Question: Using this <URL> I can't seem to remove white space. The problem is that this package doesn't use show Modal Bottom Sheet.
'''
bottomNavigationBar: SolidBottomSheet(
controller: _controller,
draggableBody: false,
headerBar: Container(
decoration: BoxDecoration(color:Colors.grey.shade200, borderRadius: BorderRadius.only(topLeft: Radius.circular(25),topRight: Radius.circular(25)),boxShadow: [
BoxShadow(
color: Colors.grey.withOpacity(0.5),
spreadRadius: 5,
blurRadius: 7,
offset: Offset(0, 3), // changes position of shadow
),
],),
child: ClipRRect(
borderRadius:const BorderRadius.only(topRight: Radius.circular(25),topLeft: Radius.circular(25)),
child: OutlinedButton(
child: Column(
children: const [
Icon(Icons.expand_less, color: Colors.black,size: 40,),
Text("Choose Path",style: TextStyle(color: Colors.black, fontSize: 23),)
],
),
onPressed: () {
_controller.isOpened ? _controller.hide() : _controller.show();
}),
),
),
body: Container(
color: Colors.white,
height: 30,
child: Column(
children: [
/*Row(
children: [
(ModalRoute.of(context)?.hasActiveRouteBelow ?? false) ? BackButton(
onPressed: () {
Get.back();
}) : Container(),
],
),*/
Expanded(
child: ListView.builder(
itemCount: _pathsController.pathsObx.value.length,
scrollDirection: Axis.vertical,
itemBuilder: (context, index) {
return PathCardBox(path: _pathsController.pathsObx.value[index]);
},
),
)
],
)
),
)
'''
Is there a way to remove those white spaces or do I need to use ShowModalBottomSheet?
ClipRRect didn't solve the problem,
clipBehavior:hardEdge also doesn't work cause there is no ShowModalBottomSheet in my code.

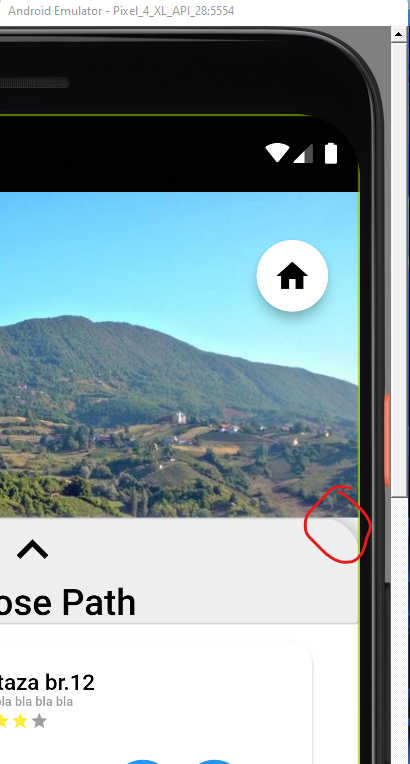
Answer: That part is scaffold background, You can 'extendBody: true' on scaffold
'''
return Scaffold(
backgroundColor: Colors.cyanAccent,
body: Container(
color: Colors.red,
),
extendBody: true,
bottomNavigationBar: SolidBottomSheet(
draggableBody: false,
headerBar: Container(
clipBehavior: Clip.hardEdge,
decoration: BoxDecoration(
color: Colors.grey.shade200,
borderRadius: BorderRadius.only(
'''
<URL>